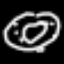
Label: donut